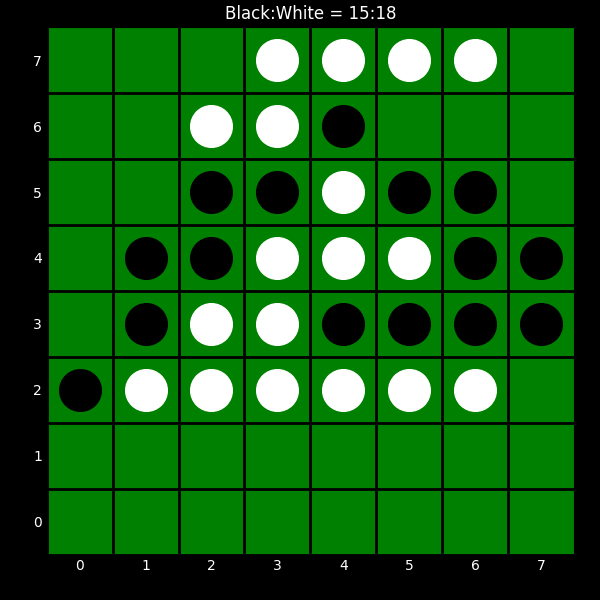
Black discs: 15
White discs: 18